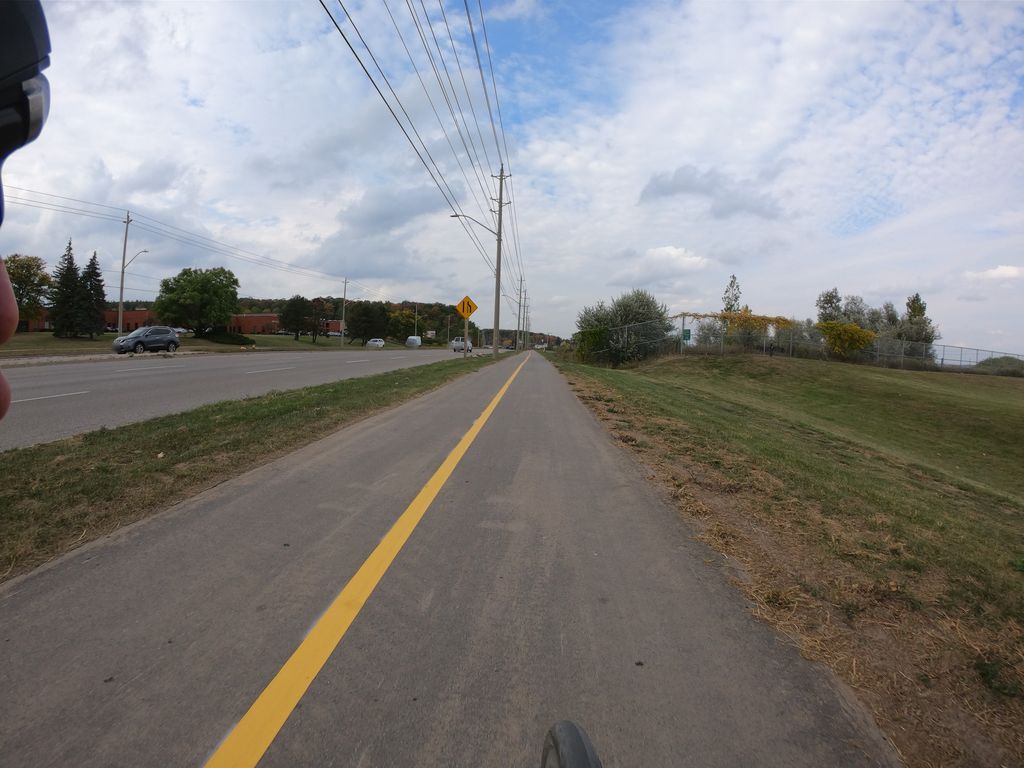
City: kitchener-waterloo